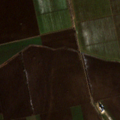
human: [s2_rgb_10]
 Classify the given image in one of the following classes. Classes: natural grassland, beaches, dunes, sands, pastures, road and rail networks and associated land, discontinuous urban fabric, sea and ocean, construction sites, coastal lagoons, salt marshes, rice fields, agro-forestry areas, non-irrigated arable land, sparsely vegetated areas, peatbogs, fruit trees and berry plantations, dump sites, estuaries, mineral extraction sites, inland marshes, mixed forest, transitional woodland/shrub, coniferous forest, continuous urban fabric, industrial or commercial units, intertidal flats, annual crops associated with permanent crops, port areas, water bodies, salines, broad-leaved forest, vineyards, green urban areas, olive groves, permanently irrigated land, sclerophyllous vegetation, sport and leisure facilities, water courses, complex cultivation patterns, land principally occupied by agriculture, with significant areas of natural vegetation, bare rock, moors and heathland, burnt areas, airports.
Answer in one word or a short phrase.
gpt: non-irrigated arable land, fruit trees and berry plantations